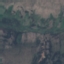
Land use / land cover: HerbaceousVegetation